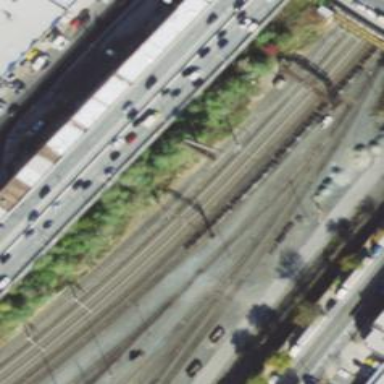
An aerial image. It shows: Railway with electrified contact lines.